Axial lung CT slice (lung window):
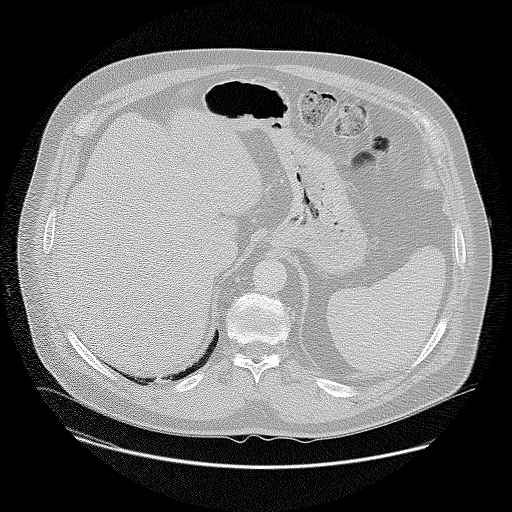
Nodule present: no